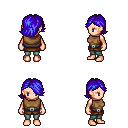
a pixel art fantasy rpg character, female body template, human, light skin, leather chest armor, teal pants, blue swoop hairstyle, four views (front, back, left, right), 2x2 character sprite sheet, small pixel art, hard edges, no anti-aliasing